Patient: sex F, age 69
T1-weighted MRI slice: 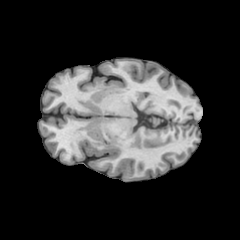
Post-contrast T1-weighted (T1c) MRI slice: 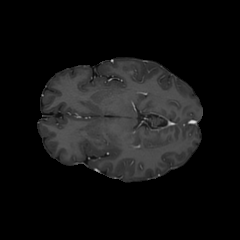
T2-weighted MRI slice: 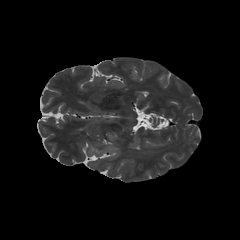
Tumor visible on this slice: yes
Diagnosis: Astrocytoma, IDH-wildtype
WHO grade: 2